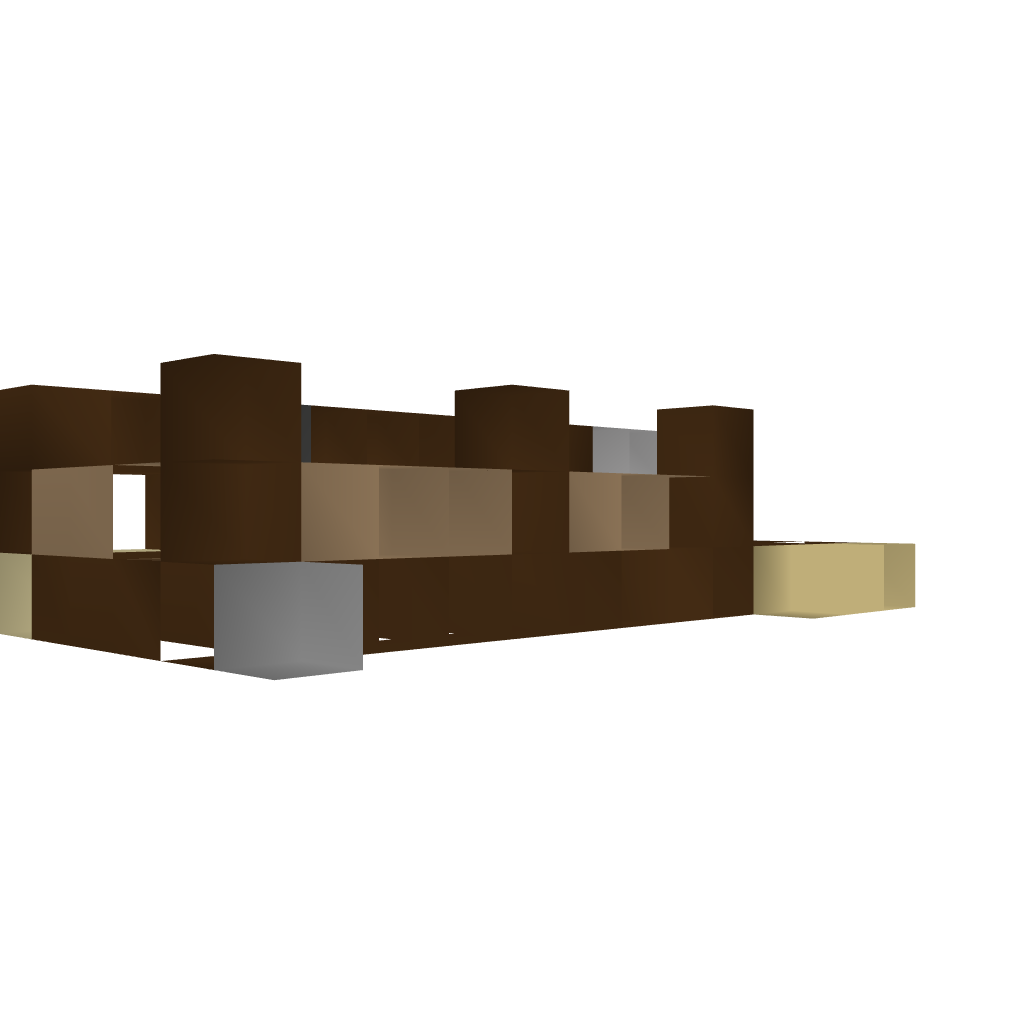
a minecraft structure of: small Western Style Jail